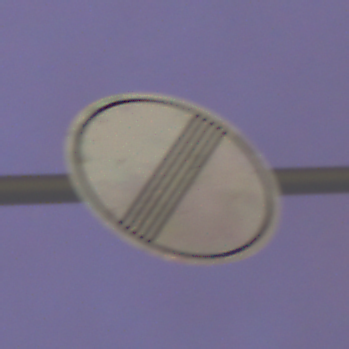
Verkehrszeichen: EndeSaemtlicherBegrenzungen
Umgebung: Outdoor, Urban
Tageszeit: SunriseSunset
Wetter: PartlyCloudy
Licht: Artificial
Jahreszeit: NotSpecified
Kontrast: HighContrast